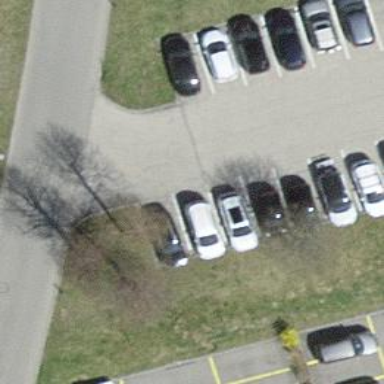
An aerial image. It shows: Road serving as parking aisle.